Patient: sex M, age 60
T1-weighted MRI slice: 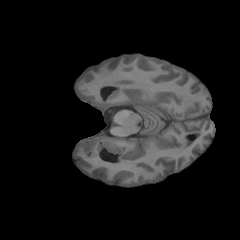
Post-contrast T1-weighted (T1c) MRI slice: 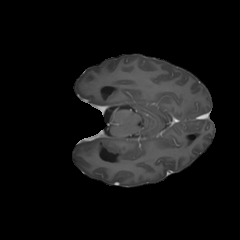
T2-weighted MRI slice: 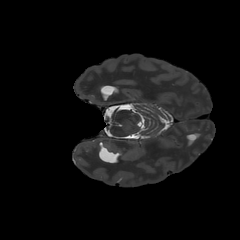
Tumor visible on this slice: yes
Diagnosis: Glioblastoma, IDH-wildtype
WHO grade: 4